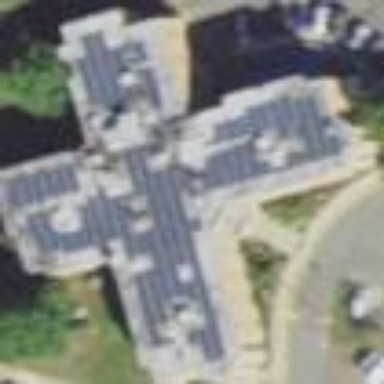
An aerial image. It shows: Nursing home building.